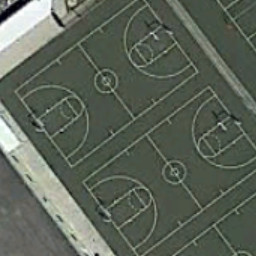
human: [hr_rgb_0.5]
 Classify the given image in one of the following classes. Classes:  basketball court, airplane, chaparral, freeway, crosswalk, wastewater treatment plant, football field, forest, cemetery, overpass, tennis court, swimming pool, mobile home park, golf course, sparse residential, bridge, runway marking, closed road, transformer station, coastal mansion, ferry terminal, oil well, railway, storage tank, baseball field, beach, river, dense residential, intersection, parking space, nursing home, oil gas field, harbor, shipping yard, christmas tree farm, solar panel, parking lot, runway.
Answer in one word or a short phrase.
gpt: basketball court